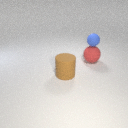
large brown rubber cylinder in front of large red rubber sphere